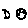
Label: moon